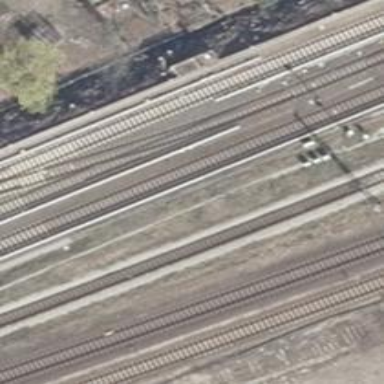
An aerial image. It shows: Yard serving the electrified light rail railway.